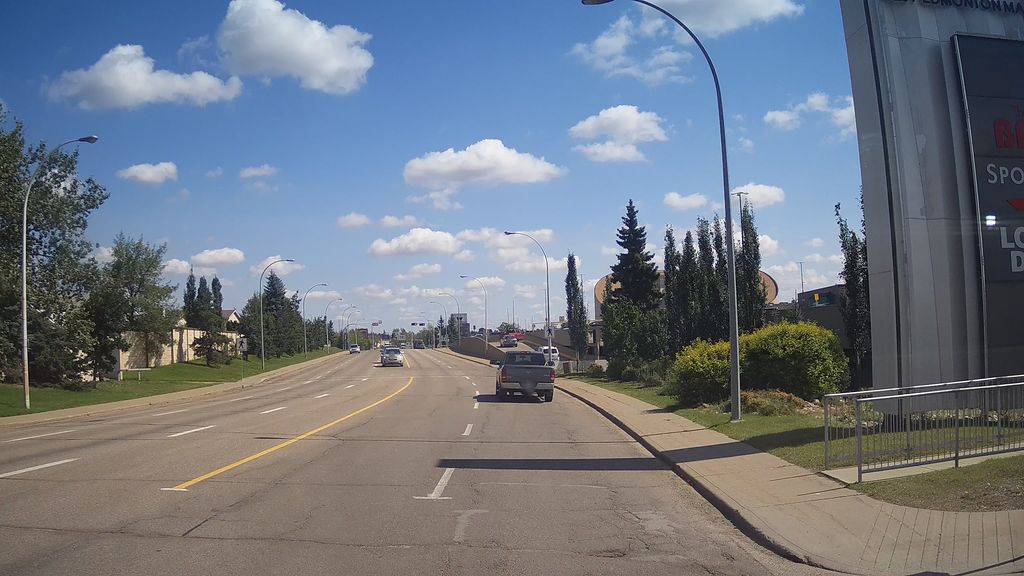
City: edmonton